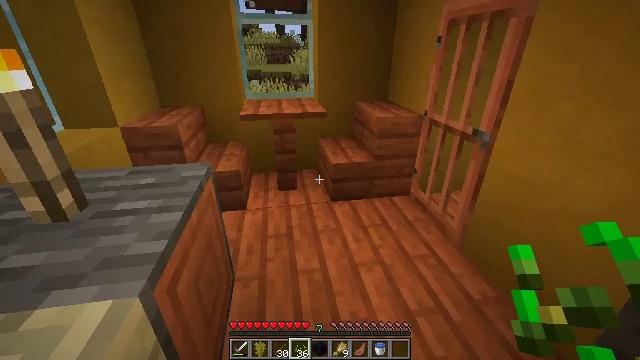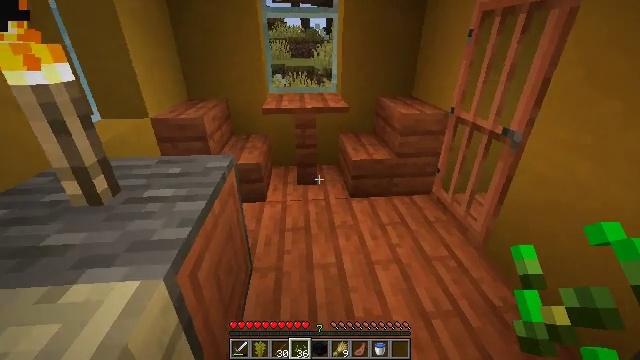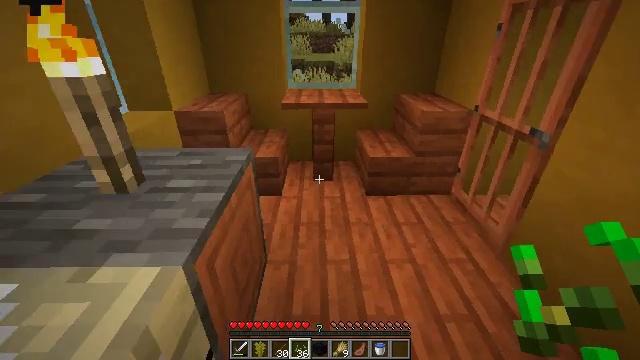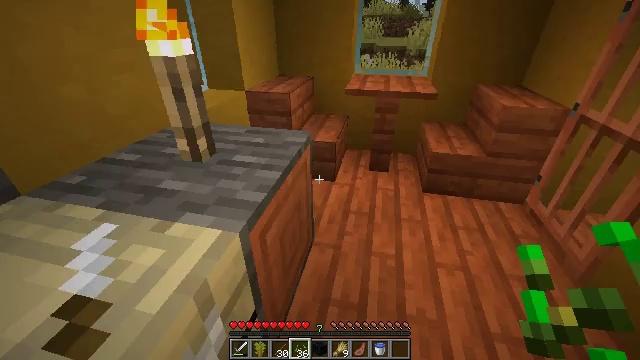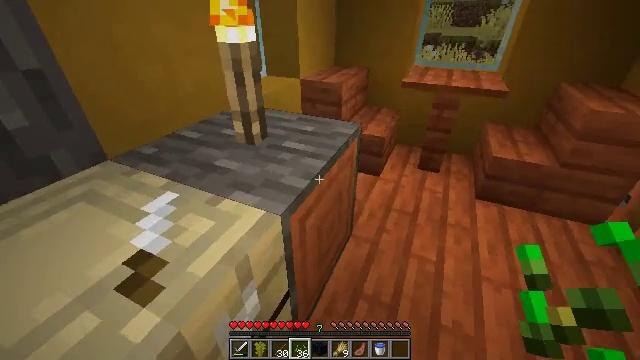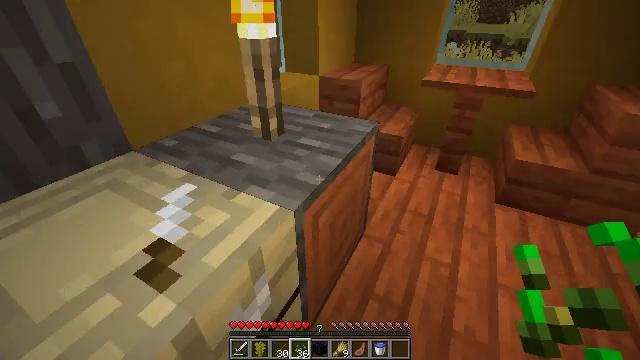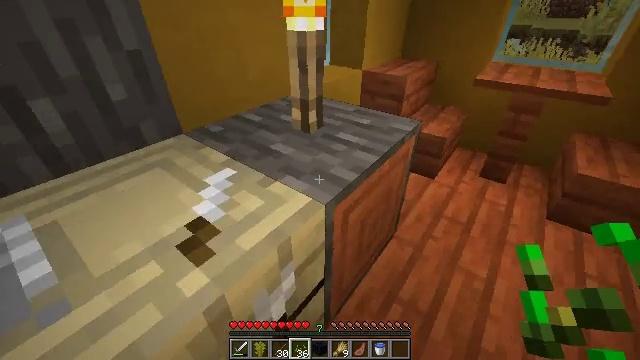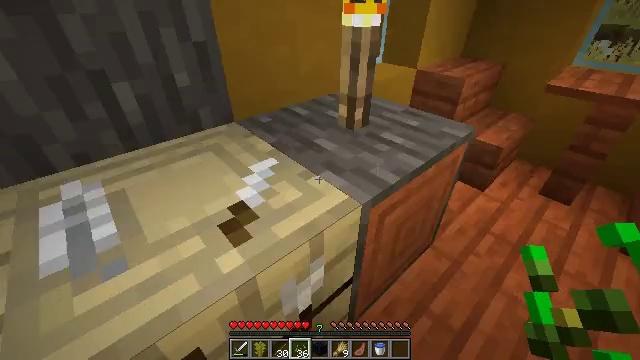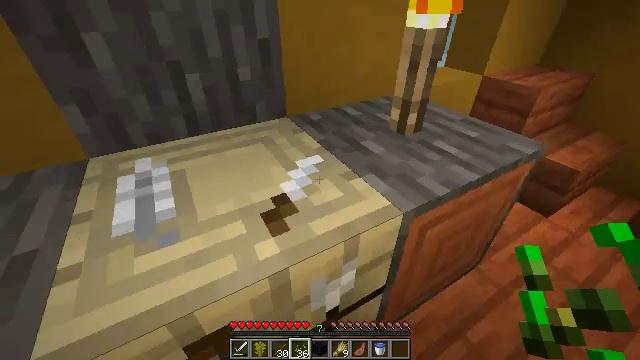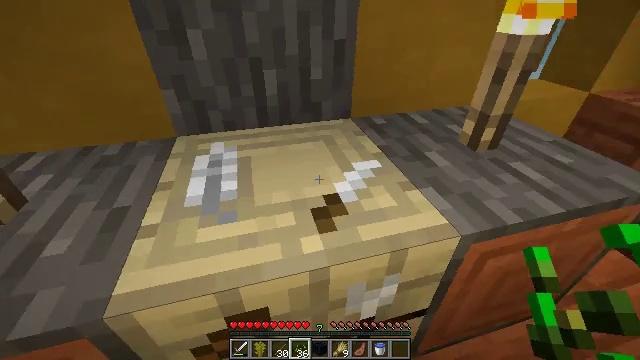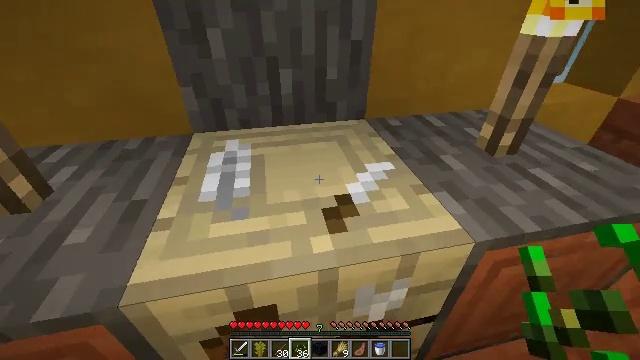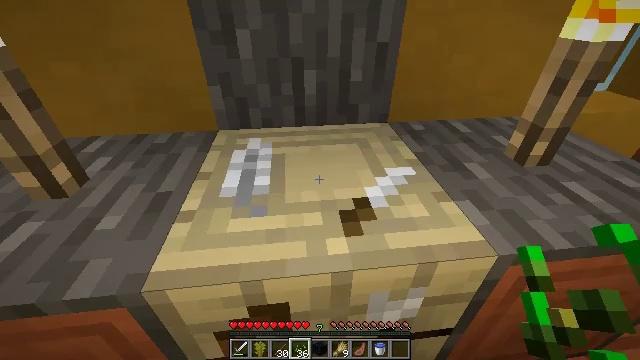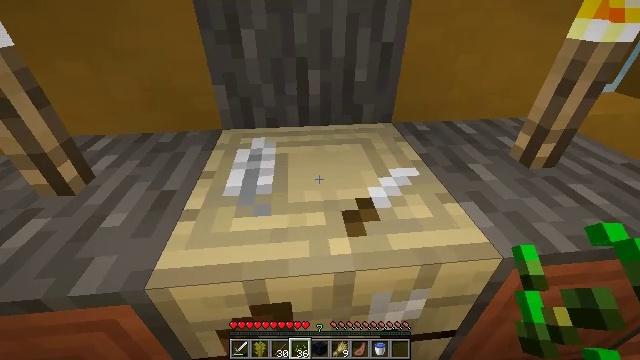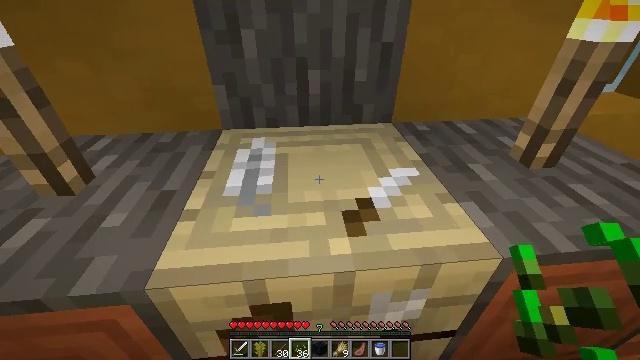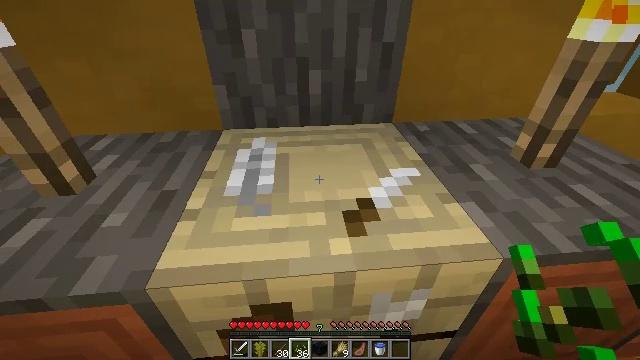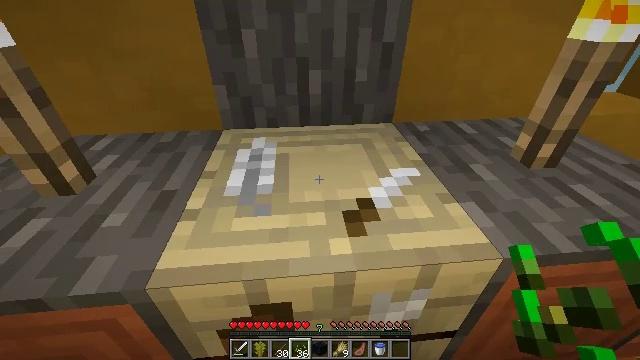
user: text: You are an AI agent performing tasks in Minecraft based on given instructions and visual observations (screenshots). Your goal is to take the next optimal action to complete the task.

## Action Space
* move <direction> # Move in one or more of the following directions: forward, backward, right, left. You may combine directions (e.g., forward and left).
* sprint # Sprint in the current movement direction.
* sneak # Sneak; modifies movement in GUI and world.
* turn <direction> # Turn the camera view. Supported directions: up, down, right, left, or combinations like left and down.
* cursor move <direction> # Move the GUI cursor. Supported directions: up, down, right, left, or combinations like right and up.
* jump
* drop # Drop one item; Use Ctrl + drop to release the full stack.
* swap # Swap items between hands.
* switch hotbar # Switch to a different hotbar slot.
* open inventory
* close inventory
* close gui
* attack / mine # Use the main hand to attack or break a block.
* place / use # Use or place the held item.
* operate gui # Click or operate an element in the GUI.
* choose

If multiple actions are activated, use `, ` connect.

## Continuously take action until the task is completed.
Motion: motion action
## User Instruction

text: Attack the fletching table to break it.
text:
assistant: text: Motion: turn left and down
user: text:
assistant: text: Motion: turn left
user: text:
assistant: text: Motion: turn left and down
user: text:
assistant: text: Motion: turn left and down
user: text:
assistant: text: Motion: turn left
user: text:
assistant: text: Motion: turn left and down
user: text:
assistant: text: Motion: turn left
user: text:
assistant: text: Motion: turn left
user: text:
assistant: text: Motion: turn left
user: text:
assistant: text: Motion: turn left
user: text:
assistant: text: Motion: turn left
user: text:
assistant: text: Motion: no_op
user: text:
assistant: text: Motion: no_op
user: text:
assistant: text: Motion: no_op
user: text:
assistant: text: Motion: no_op
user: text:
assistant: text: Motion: no_op
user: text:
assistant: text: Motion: no_op
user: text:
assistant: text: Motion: no_op
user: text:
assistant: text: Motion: no_op
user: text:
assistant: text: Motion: no_op
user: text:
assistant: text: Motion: no_op
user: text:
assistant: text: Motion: no_op
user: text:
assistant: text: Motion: no_op
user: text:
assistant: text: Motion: no_op
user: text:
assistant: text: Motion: no_op
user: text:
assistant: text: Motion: no_op
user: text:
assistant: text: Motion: no_op
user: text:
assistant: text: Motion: no_op
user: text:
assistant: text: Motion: no_op
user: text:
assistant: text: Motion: no_op